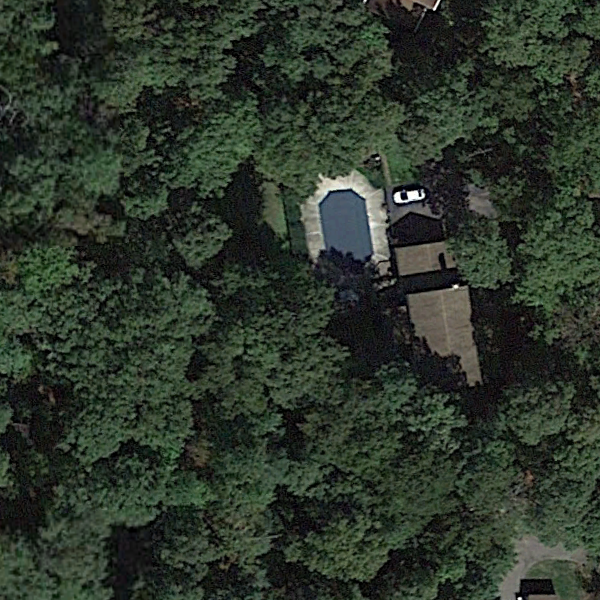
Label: SparseResidential